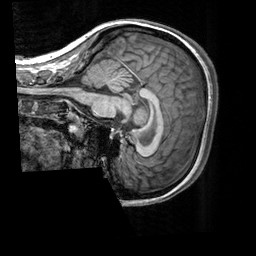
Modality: T1w
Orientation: sagittal
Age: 19
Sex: female
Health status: healthy
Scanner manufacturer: siemens
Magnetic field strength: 3 T
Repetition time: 2.3 s
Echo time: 0.00303 s